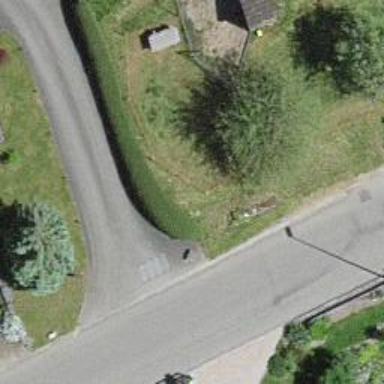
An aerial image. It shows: Hedge barrier.